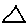
Label: triangle